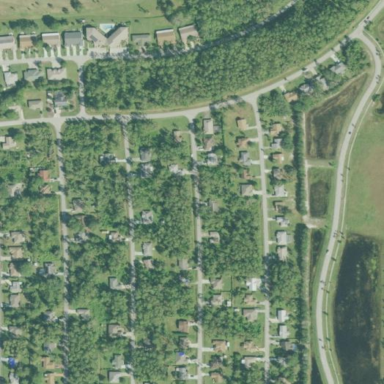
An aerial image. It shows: This residential area consists of single-family homes.